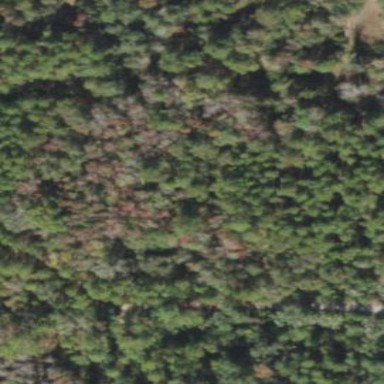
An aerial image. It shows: Mixed woodland area with various types of leaves.